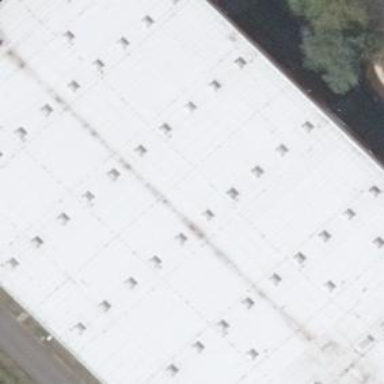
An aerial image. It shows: Commercial building.